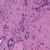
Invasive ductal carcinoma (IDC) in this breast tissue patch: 0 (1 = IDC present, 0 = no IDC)